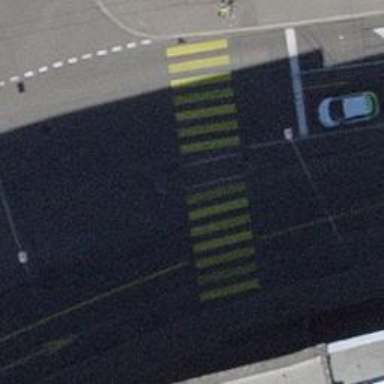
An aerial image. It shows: Marked crossing with pedestrian island.